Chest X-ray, PA view. Patient: 31 years old, sex F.
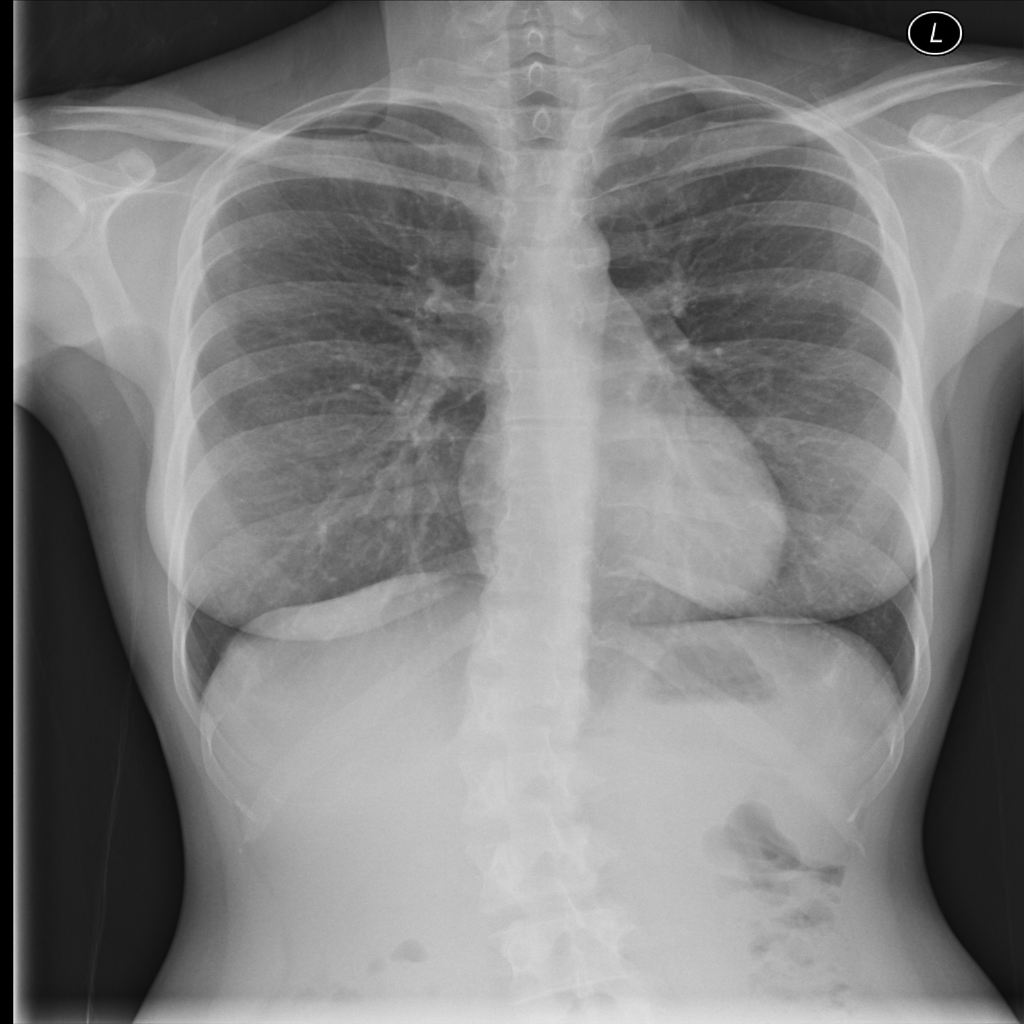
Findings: No Finding